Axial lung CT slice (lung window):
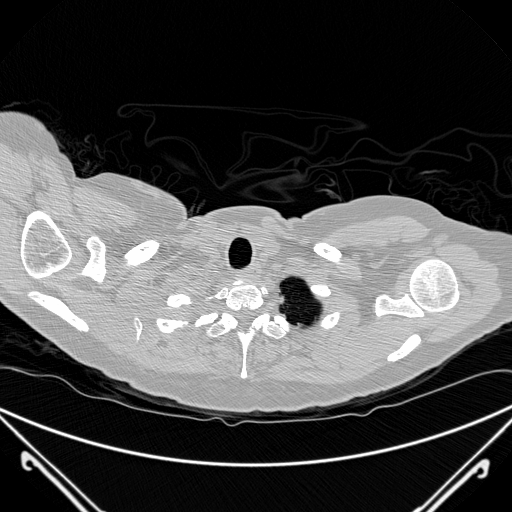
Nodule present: no